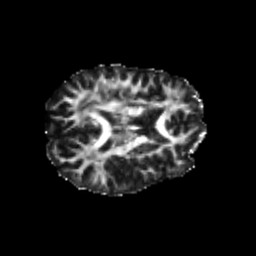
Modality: FA
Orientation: axial
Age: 23
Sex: female
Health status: healthy
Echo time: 0.074 s